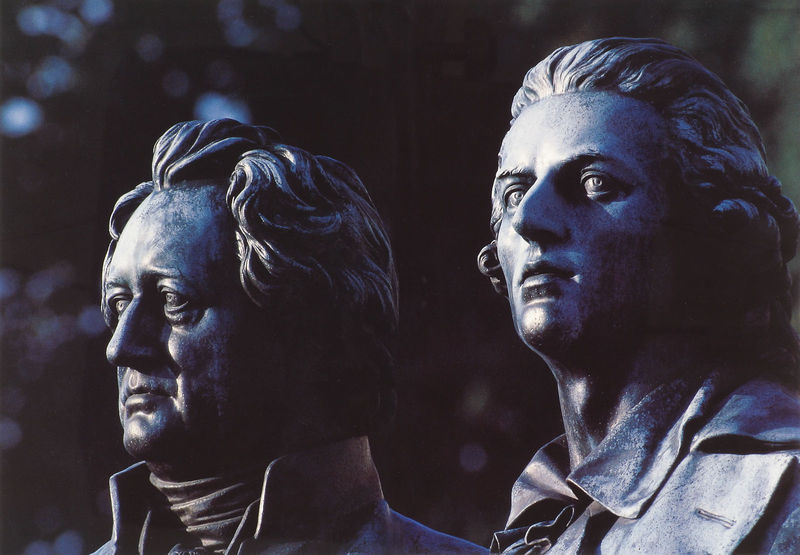
Titel: Goethe-Schiller-Denkmal als Doppelstandbild
Künstler: Ernst Rietschel
Standort: Weimar (EU - D - Thüringen)
Schlagwörter: mann, schatten, haar, köpfe, licht, mund, männer, nase, schwarz, stirn, weiss, blick, schal, gesichter, hemd, jacke, jung, augen, blicke, kragen, krägen, portrait, schauen, auge, gewand, haare, mantel, musiker, kinn, lippen, locken, skulptur, statue, beobachten, figuren, romantik, münder, nasen, detail, zwei männer, dichter, ernst, büste, halstuch, metall, bronze, foto, außen, messing, links, denkmal, weimar, denker, schiller, mäntel, stehkragen, skulpturen, halbprofil, statuen, schaten, büsten, brüder, goethe, mäner, gegossen, mozart, aufen, denkma, grimm, gewelltes haar, vater und sohn, gewellte haare, mnd, haar+, halsztuch, gebrüeder grimm, knpfloch, kopfbildnis